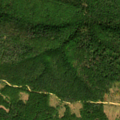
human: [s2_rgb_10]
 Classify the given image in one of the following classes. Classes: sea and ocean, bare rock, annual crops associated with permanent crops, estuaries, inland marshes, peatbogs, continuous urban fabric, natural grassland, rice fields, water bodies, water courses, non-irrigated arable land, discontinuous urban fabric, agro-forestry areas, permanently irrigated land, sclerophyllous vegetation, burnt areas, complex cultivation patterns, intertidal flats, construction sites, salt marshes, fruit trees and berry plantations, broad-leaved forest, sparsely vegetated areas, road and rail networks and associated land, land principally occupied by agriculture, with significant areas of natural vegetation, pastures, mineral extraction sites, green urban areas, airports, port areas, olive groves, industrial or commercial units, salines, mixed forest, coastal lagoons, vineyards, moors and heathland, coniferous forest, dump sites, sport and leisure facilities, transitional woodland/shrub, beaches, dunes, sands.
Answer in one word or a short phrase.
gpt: land principally occupied by agriculture, with significant areas of natural vegetation, broad-leaved forest